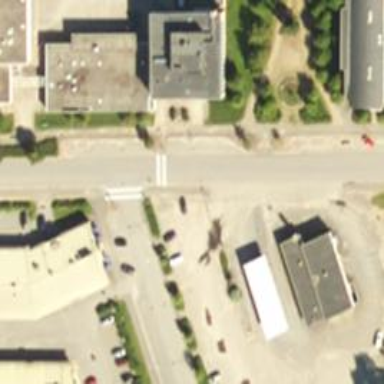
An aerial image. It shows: Asphalt cycleway.